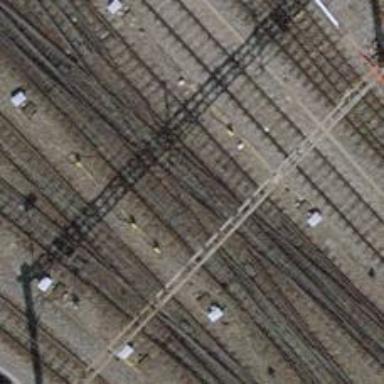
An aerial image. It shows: Railway siding with one electrified track and contact line.